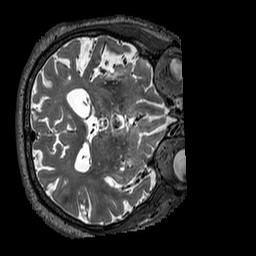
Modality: T2w
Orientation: axial
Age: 70
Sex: male
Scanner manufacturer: siemens
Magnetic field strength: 3 T
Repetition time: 3.2 s
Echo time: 0.567 s